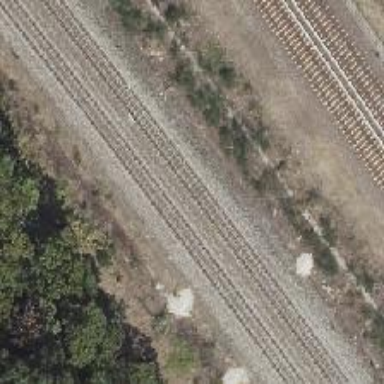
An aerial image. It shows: Railway track.